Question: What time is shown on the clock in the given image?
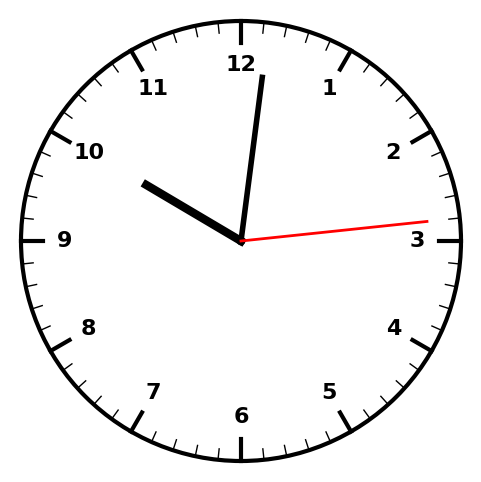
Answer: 10:01:14